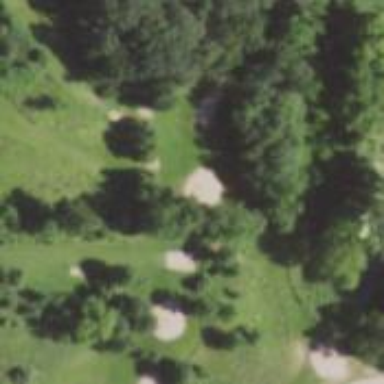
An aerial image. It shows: The starting point of disc golf course.